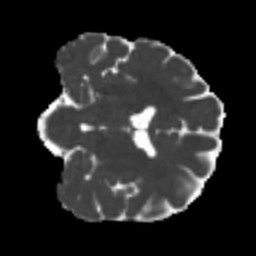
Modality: MD
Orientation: coronal
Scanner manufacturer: siemens
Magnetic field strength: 3 T
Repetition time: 4 s
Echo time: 0.0594 s